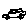
Label: car